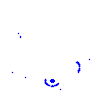
Particle: electron